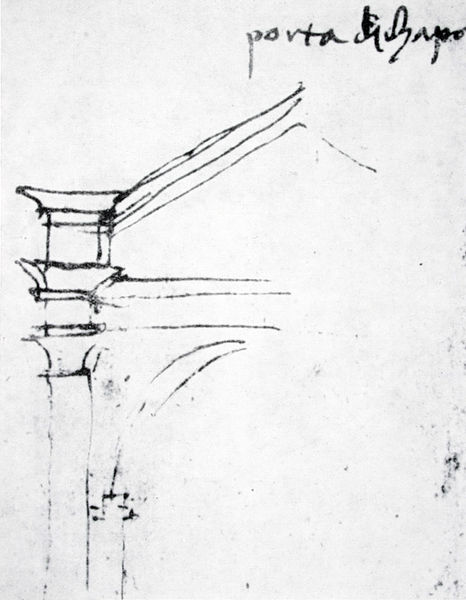
Titel: Brückentoranlage von Capua, Zeichnung der Eingangsfassade von ca. 1550, Beiblatt
Standort: Florenz
Institution: Uffizien, Gabinetto dei Disegni
Schlagwörter: feder, weiß, ausschnitt, grau, hell, hintergrund, pfeiler, profil, schwarz, skizze, säule, tür, zeichen, zeichnung, dach, gebäude, haus, architektur, spitze, bild, signatur, blatt, rund, schrift, papier, ecke, umrisse, bogen, perspektive, studie, giebel, grafik, graphik, linien, rundbogen, einfach, spitz, detail, verzierung, striche, tor, bögen, eingang, tusche, torbogen, linie, seite, schwarzweiß, text, strich, bleistift, entwurf, stift, zwickel, architrav, kapitell, fragment, sims, pforte, gotisch, spitzbogen, konstruktion, ansatz, plan, unfertig, shwarz, handschrift, federzeichnung, aufriss, tympanon, romanisch, tuschezeichnung, kämpferplatte, latein, perspektivisch, porta, spitzdach, handschriftlich, strichzeichnung, architekturskizze, simpel, unvollständig, skizziert, blazz, bogenansatz, giebe, wenige, srift, prota, siete, paiert, chapo